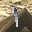
Label: 1